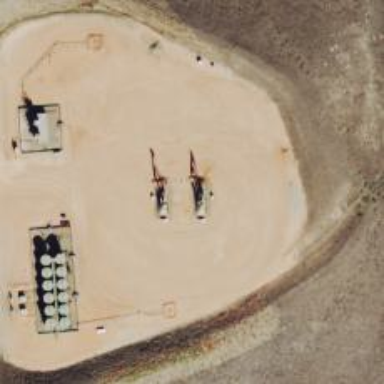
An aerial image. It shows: Petroleum well that is man-made.